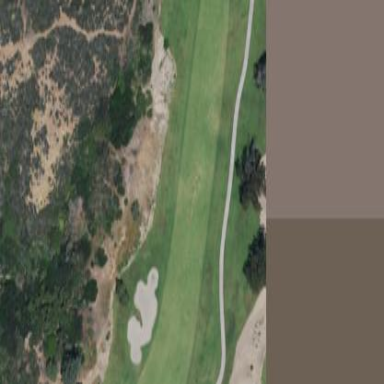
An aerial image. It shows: Grassy area designated as golf fairway.